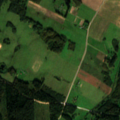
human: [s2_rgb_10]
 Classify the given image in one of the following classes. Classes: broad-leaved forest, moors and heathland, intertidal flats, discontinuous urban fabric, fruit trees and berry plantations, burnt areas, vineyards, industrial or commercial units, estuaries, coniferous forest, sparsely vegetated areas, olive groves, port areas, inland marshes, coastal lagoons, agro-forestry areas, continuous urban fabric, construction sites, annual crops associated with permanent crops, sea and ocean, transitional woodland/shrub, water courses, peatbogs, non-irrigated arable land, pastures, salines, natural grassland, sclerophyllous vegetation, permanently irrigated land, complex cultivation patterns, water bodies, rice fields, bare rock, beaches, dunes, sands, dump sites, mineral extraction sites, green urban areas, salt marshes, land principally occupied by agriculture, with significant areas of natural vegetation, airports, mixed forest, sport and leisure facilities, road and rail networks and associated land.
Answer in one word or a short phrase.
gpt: non-irrigated arable land, pastures, complex cultivation patterns, land principally occupied by agriculture, with significant areas of natural vegetation, coniferous forest, mixed forest